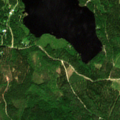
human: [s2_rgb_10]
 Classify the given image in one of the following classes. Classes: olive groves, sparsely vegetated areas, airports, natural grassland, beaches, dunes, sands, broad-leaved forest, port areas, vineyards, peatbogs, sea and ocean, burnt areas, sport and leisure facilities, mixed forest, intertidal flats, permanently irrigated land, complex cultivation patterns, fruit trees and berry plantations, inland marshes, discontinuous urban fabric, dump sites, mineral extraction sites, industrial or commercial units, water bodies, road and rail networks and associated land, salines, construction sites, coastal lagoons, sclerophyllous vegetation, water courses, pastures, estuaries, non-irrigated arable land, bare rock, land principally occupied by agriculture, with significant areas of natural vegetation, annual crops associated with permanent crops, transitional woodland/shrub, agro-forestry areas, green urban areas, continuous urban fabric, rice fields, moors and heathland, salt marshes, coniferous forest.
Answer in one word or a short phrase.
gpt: coniferous forest, mixed forest, water bodies